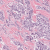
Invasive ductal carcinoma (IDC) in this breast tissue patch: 1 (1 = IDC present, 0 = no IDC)